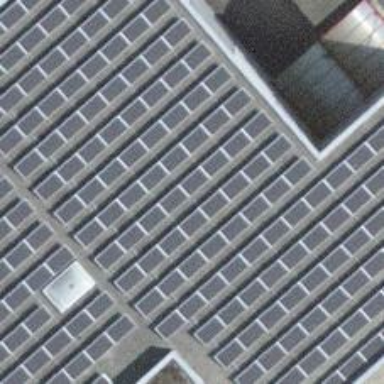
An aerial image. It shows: Solar power generator utilizing photovoltaic technology with solar photovoltaic panels.